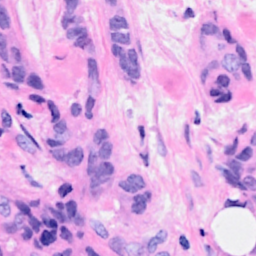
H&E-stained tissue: Breast